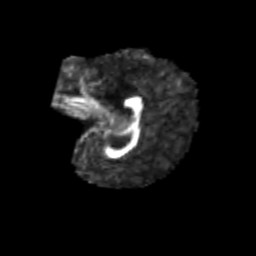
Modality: FA
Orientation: sagittal
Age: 6
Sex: female
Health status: healthy